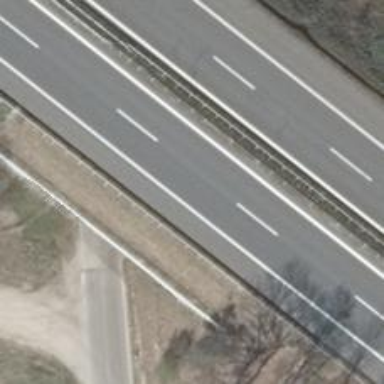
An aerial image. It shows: Motorway bridge with asphalt surface.